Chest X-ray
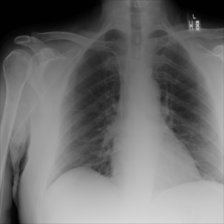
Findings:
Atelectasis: negative
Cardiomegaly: negative
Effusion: negative
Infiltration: negative
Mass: negative
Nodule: negative
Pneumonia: negative
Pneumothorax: negative
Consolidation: negative
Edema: negative
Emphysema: negative
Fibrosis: negative
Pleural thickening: negative
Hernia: negative